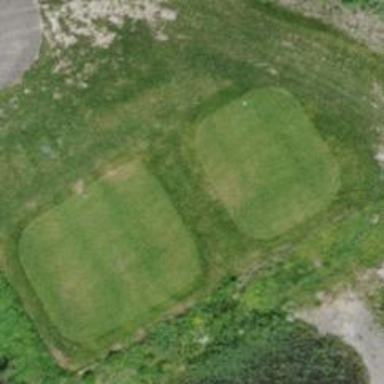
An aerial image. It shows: Area of rough grass used for golf.